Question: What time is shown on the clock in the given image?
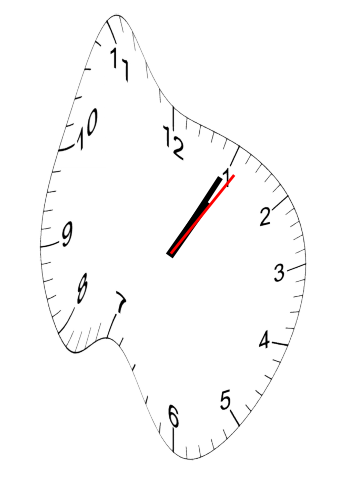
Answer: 01:05:06